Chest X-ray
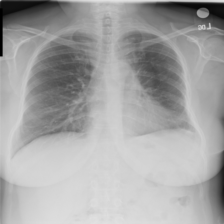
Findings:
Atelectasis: negative
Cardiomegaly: negative
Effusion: negative
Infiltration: negative
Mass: negative
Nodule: negative
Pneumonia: negative
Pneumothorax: negative
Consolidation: negative
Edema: negative
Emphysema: negative
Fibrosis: negative
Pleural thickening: negative
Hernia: negative